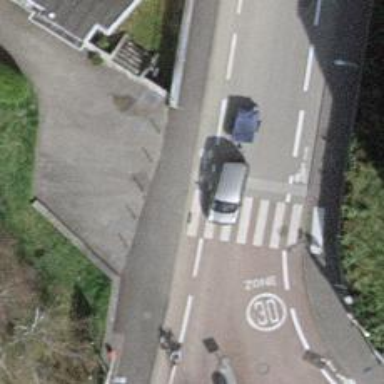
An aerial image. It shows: Rising bollard is in place as barrier.